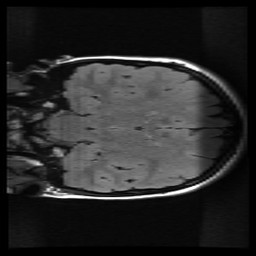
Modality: FLAIR
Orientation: coronal
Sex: female
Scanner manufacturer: ge
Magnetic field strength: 3 T
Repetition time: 9 s
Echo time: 0.1216 s